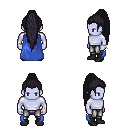
a pixel art fantasy rpg character, male body template, dark elf, purple skin, blue cape, metal pants, raven extra-long topknot hairstyle, bracelets, black shoes, four views (front, back, left, right), 2x2 character sprite sheet, small pixel art, hard edges, no anti-aliasing